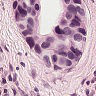
Metastatic tissue present: yes